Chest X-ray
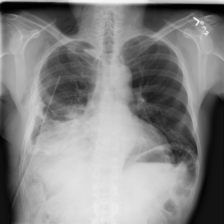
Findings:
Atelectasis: positive
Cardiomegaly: negative
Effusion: negative
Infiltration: positive
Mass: negative
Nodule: negative
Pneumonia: negative
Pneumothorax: negative
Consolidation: negative
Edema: negative
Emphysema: positive
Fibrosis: negative
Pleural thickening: negative
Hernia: negative